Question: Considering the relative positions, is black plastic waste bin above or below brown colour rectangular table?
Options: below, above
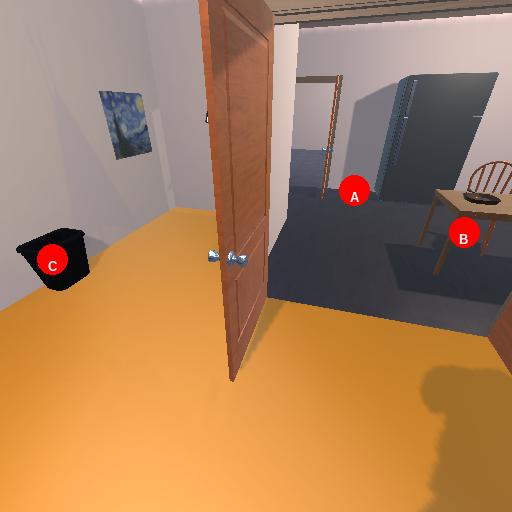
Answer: below